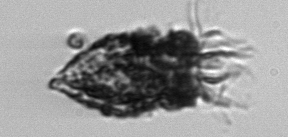
Label: Tintinnopsis